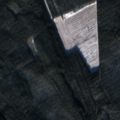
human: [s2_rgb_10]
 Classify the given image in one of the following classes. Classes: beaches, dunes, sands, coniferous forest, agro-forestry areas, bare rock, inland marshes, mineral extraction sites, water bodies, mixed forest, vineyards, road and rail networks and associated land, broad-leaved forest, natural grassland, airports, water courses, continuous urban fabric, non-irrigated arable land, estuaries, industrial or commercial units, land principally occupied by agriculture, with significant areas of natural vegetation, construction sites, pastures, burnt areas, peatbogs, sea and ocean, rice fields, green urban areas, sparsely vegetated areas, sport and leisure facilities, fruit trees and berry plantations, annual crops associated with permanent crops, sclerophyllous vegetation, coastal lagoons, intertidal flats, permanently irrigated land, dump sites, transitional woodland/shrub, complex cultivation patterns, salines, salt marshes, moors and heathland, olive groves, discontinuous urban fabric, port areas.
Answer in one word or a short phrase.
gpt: coniferous forest, mixed forest